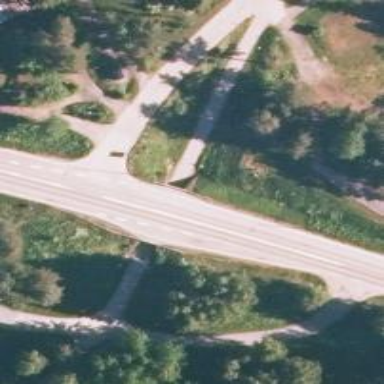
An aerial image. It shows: Cycleway.